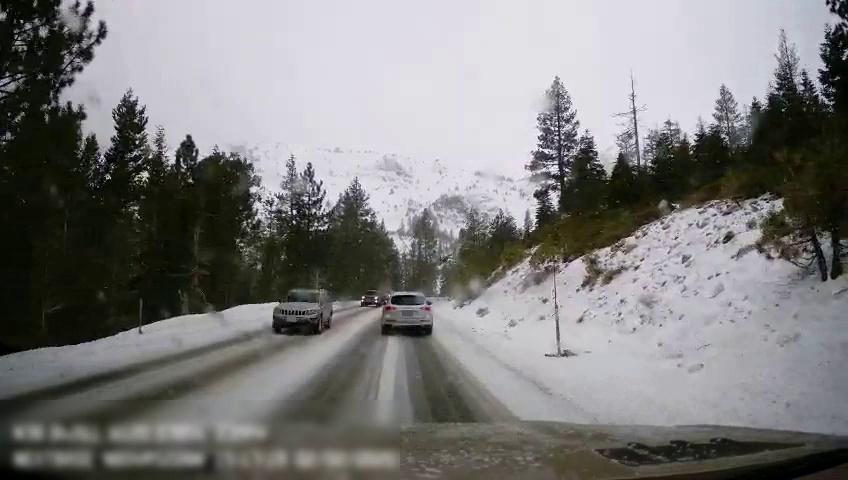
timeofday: Day
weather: Snowy
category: Drivable Space
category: Vehicles | SUV
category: Vehicles | SUV
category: Vehicles | Car